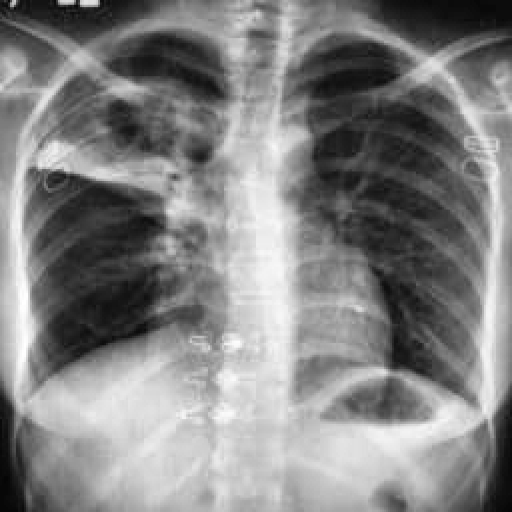
Finding: TUBERCULOSIS